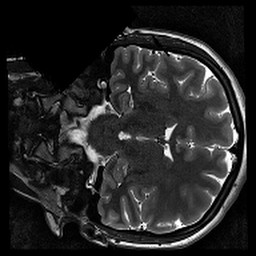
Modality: T2w
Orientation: coronal